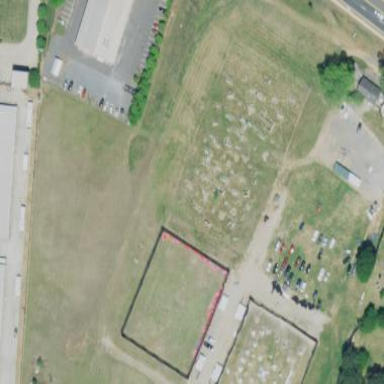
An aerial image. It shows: Paintball pitch for sport and leisure land.